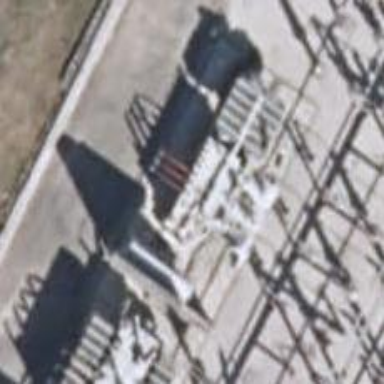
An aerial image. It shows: Transformer is shown.